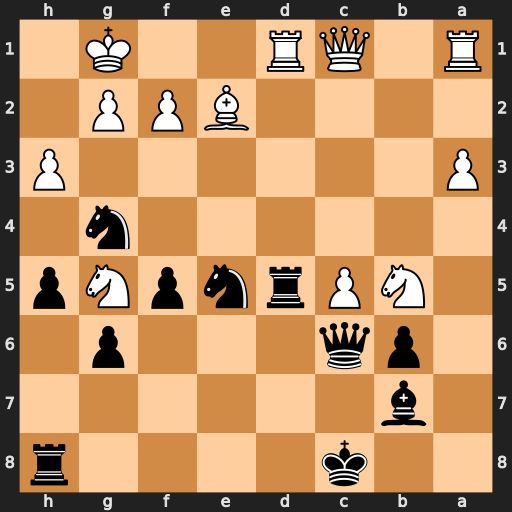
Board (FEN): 2k4r/1b6/1pq3p1/1NPrnpNp/6n1/P6P/4BPP1/R1QR2K1
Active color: b
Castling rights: -
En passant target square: -
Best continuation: Rxd1+ Bxd1 Qxg2#